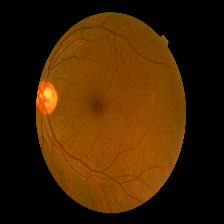
Diabetic retinopathy grade: Mild